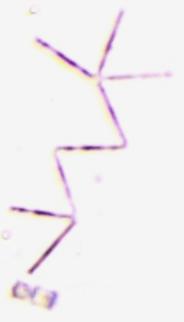
Label: Thalassionema